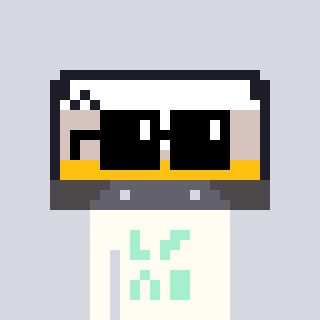
a pixel art character with square black sunglasses, a cassette tape-shaped head and a grayscale-colored body on a cool background